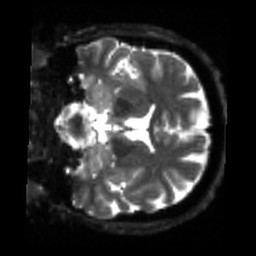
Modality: sbref
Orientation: coronal
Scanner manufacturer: siemens
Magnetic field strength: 3 T
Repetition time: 4 s
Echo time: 0.0594 s